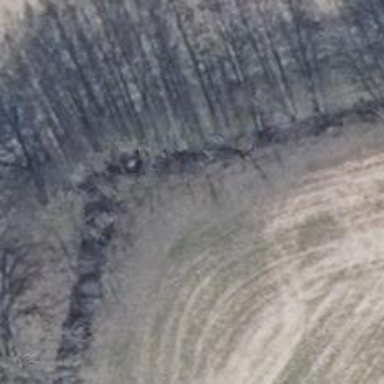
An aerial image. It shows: Row of trees in natural setting.